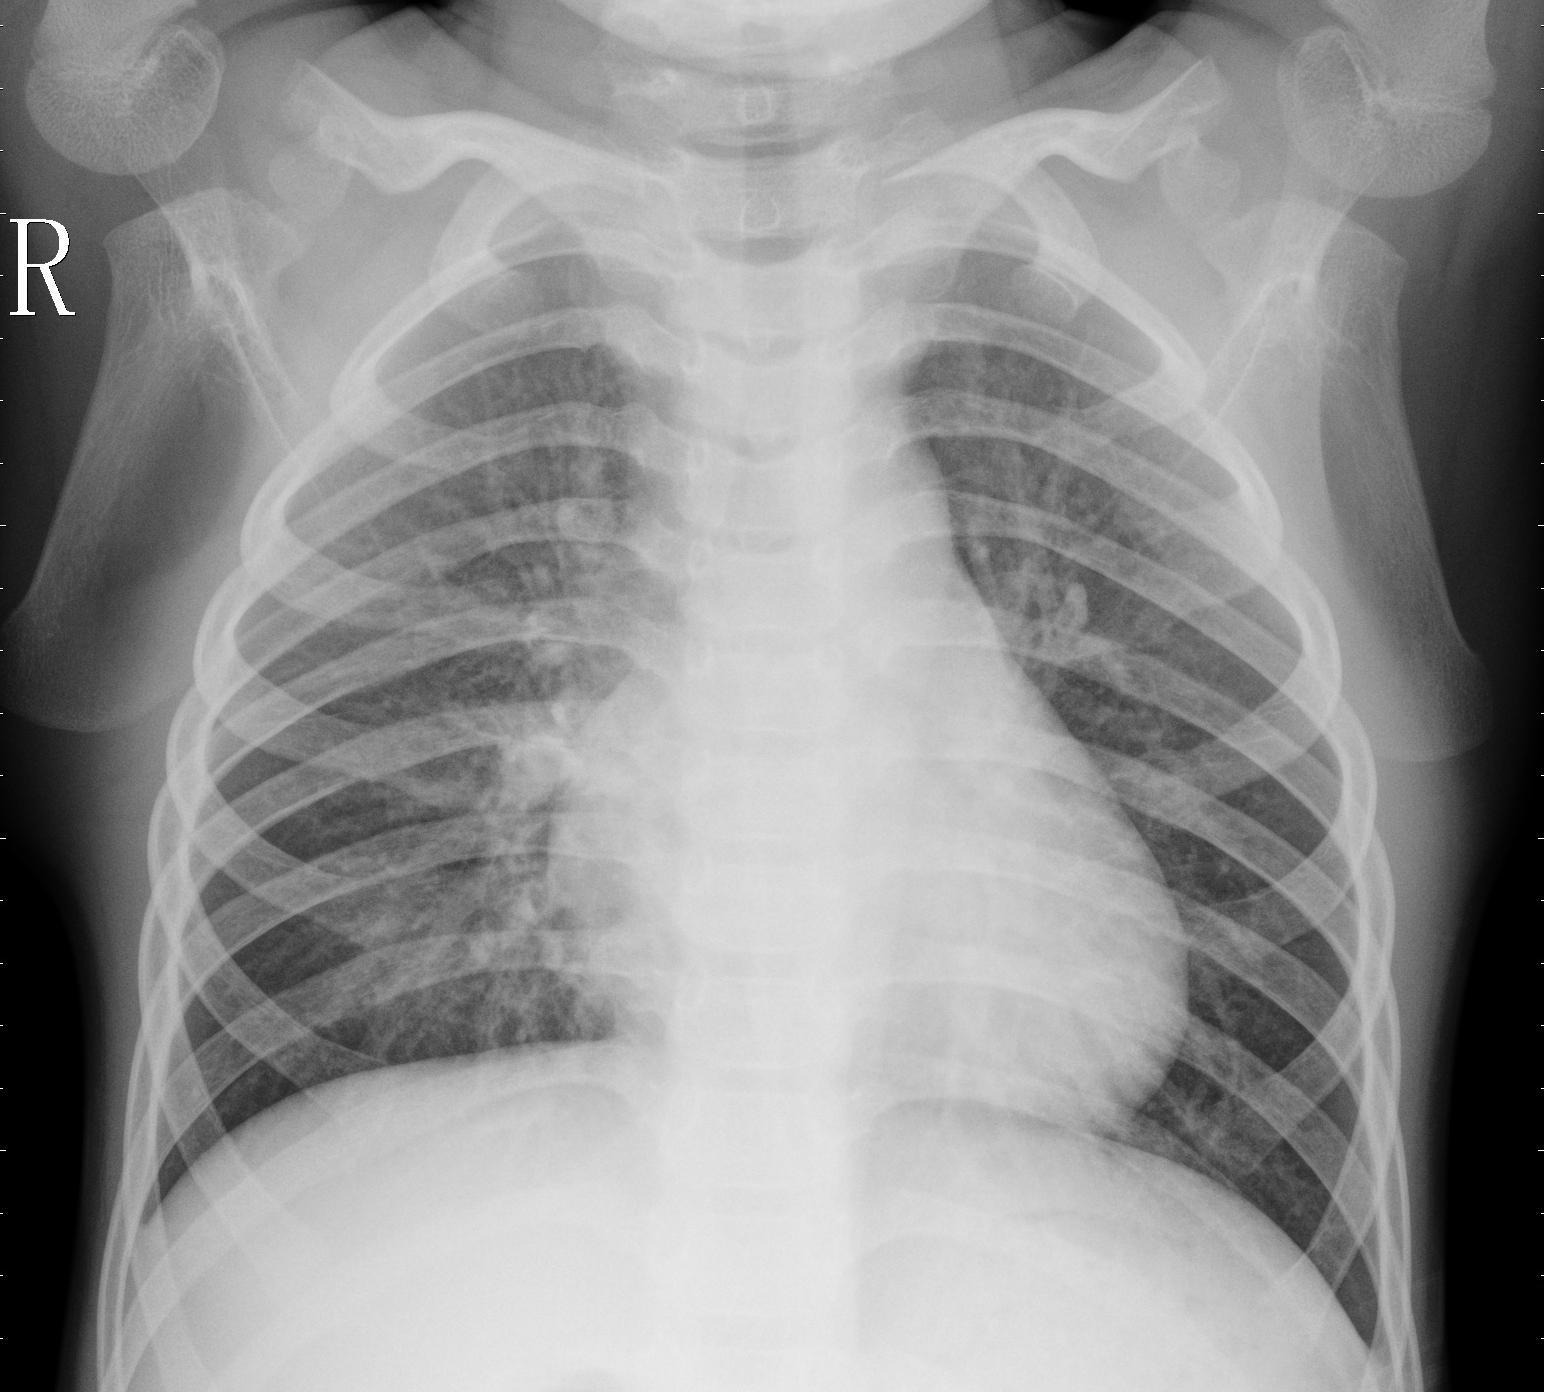
Diagnosis: PNEUMONIA